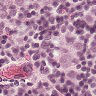
Metastatic tissue present: yes